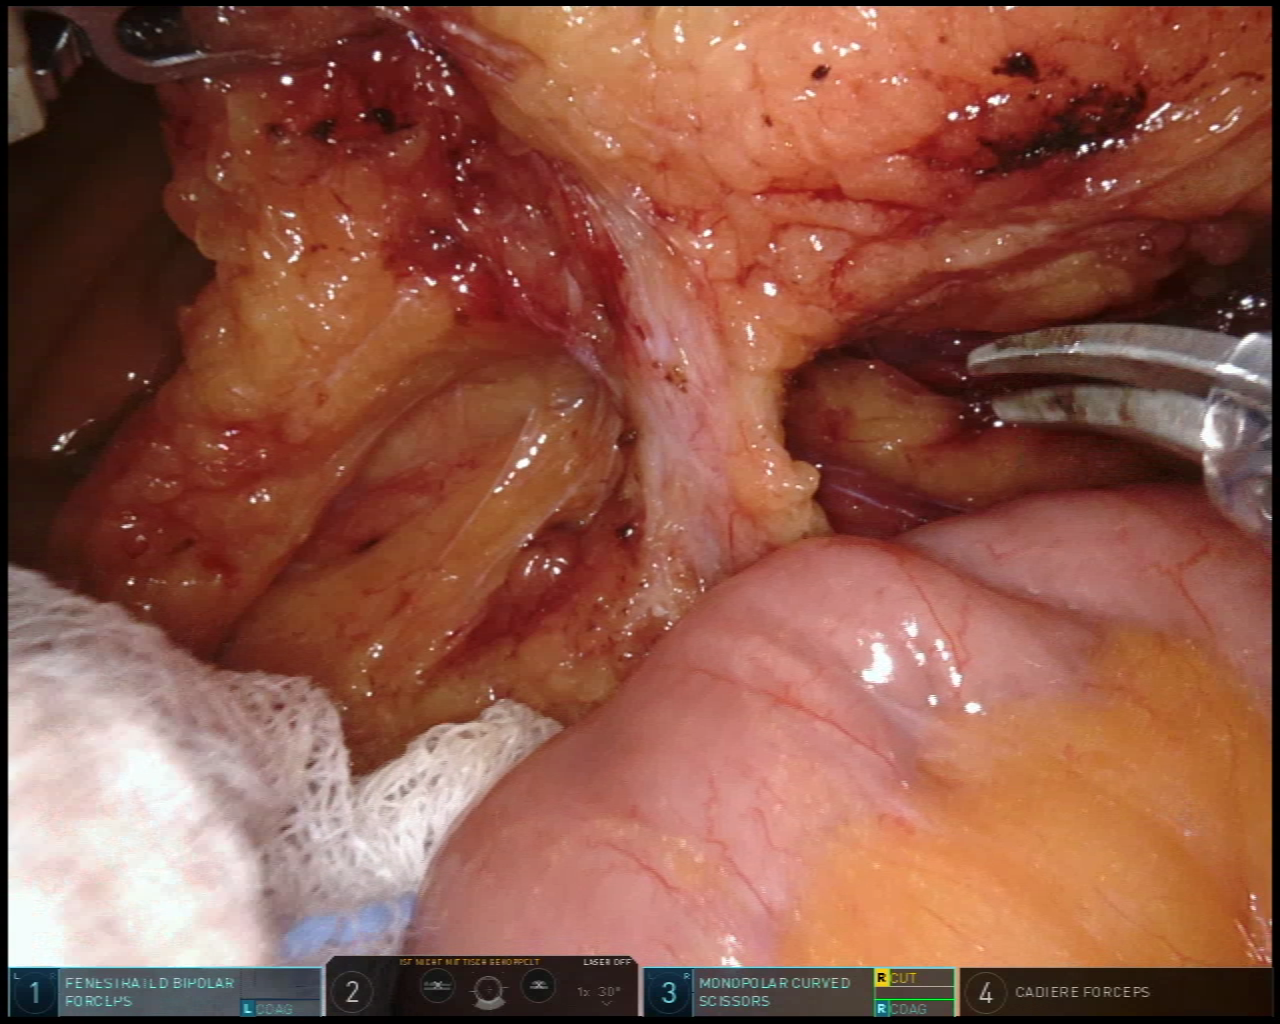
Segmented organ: inferior_mesenteric_artery
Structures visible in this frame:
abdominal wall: no
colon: no
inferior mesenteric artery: yes
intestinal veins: no
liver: no
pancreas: no
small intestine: yes
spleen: no
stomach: no
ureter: no
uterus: no
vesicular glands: no